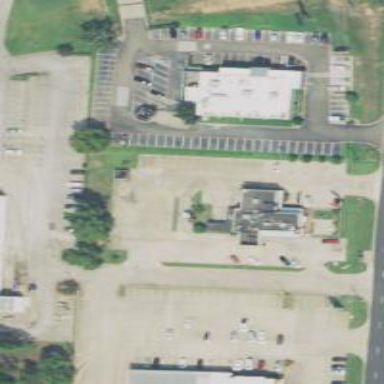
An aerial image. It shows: Concrete parking area.